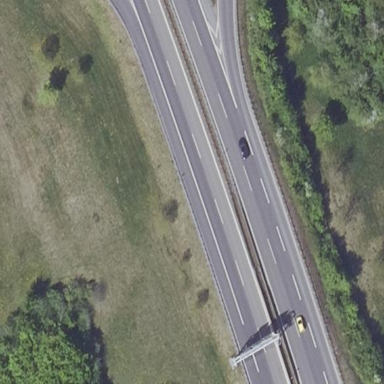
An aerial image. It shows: Asphalt road with Y-junction.